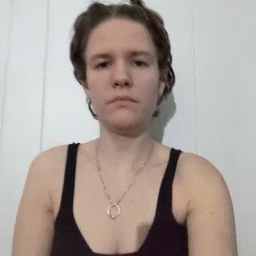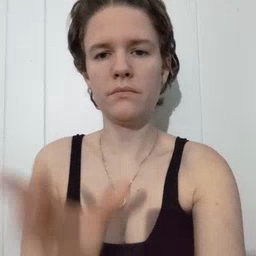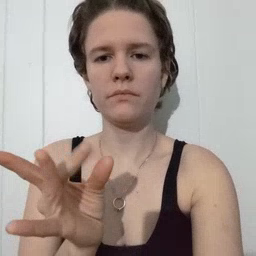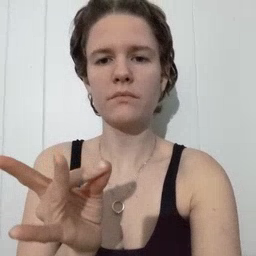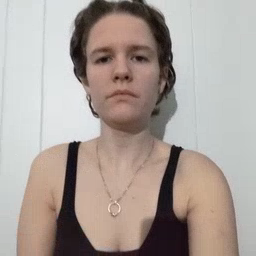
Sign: sticky